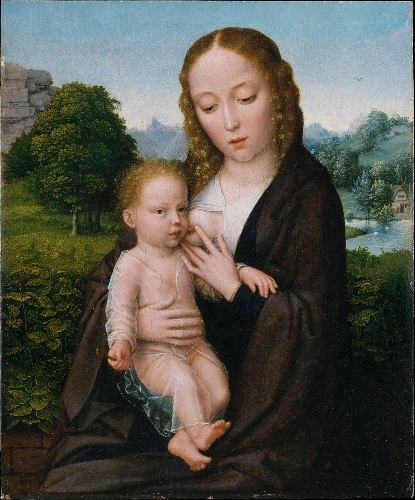
Title: Virgin and Child
Artist: Simon Bening|Gerard David
Artist bio: Netherlandish, Ghent (?) 1483/84–1561 Bruges|Netherlandish, Oudewater ca. 1455–1523 Bruges
Date: ca. 1520
Object type: Painting
Classification: Paintings
Medium: Oil on wood
Dimensions: Overall 10 x 8 1/4 in. (25.4 x 21 cm), with added strip of 3/8 in. (1 cm) at top; painted surface 9 5/8 x 8 1/4 in. (24.4 x 21 cm)
Department: European Paintings
Credit line: The Friedsam Collection, Bequest of Michael Friedsam, 1931
Accession year: 1932
Repository: Metropolitan Museum of Art, New York, NY
Tags: Madonna and Child|Nursing